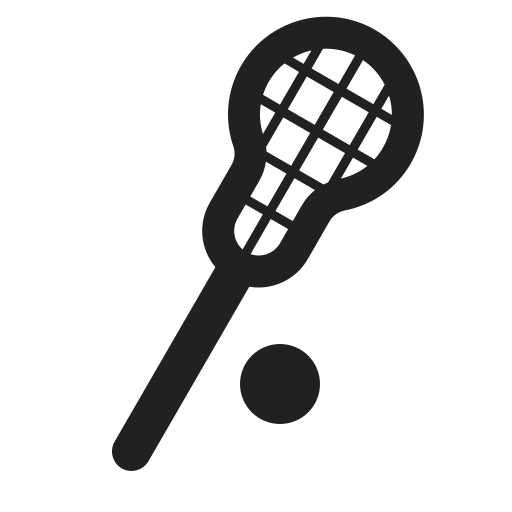
lacrosse high contrast